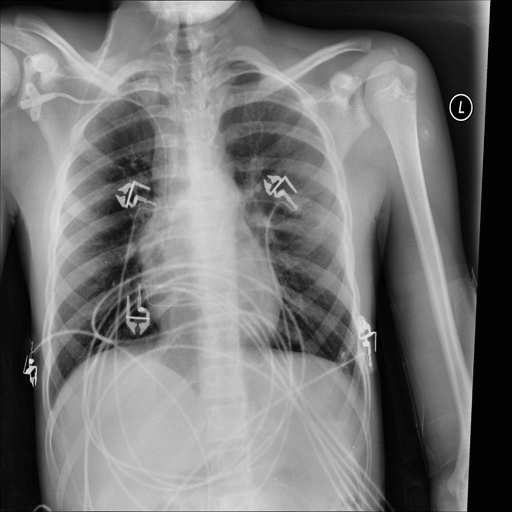
Finding: NORMAL